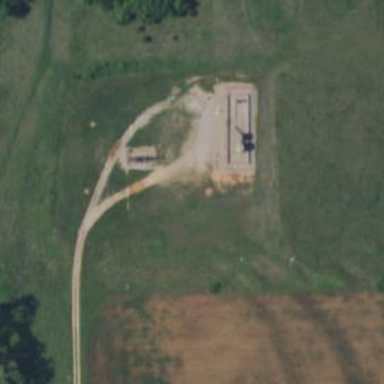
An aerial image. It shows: Storage tank with man-made structure.